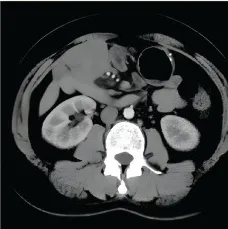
Treatment assessment by abdominal enhanced CT (A-F). (F) SD+, after seven cycles of combination therapy. PR, partial response; PD, progressive disease; SD, stable disease.
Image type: radiology (ct)